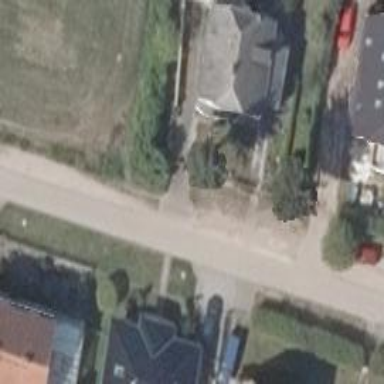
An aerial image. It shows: Residential road with sidewalks on both sides. The sidewalks have ground surface.